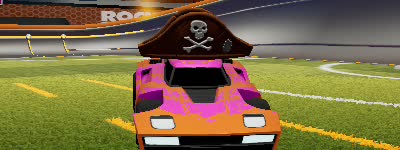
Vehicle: breakout